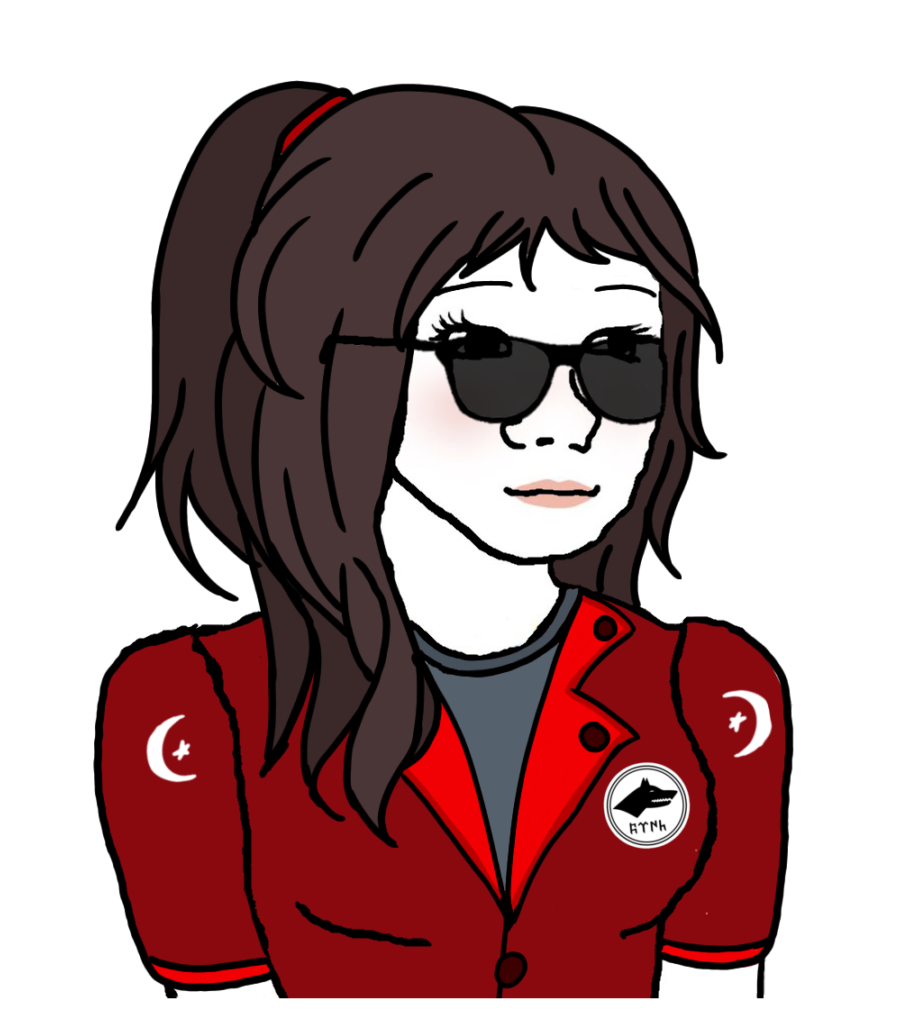
Label: 5_Trad_Wife